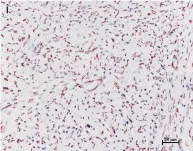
Immunohistochemical studies of the tumor. (a-i) Magnification, x200. (i) MDM2 was positive in the tumor cells.
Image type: pathology (immunostaining)